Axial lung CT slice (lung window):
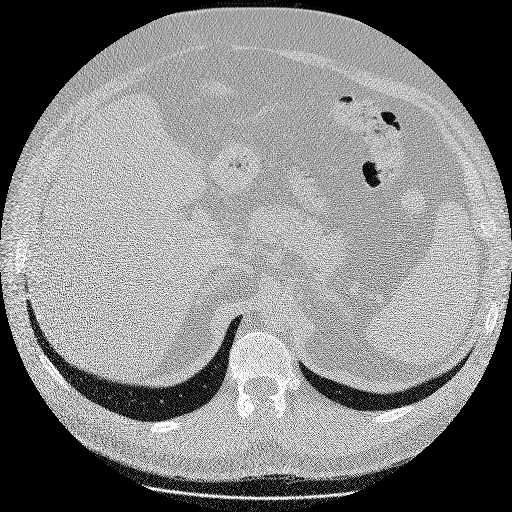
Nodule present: no